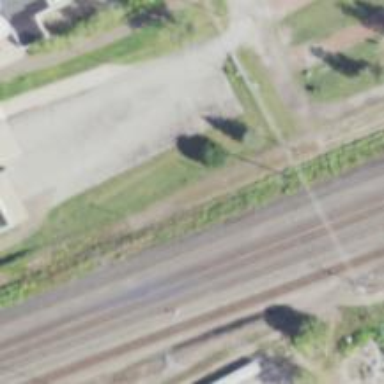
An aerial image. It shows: Railway siding for service.